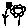
Label: flower